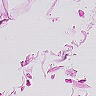
Metastatic tissue present: no